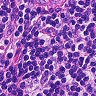
Metastatic tissue present: no